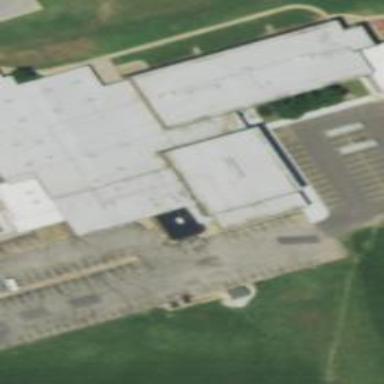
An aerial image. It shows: School.